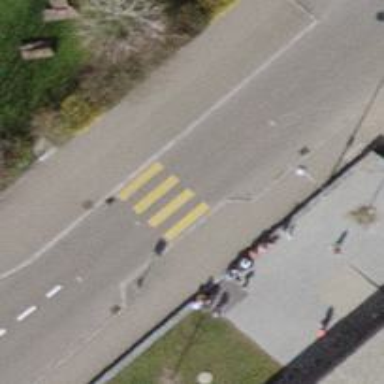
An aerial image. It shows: Uncontrolled and marked road crossing.